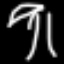
Label: palm tree